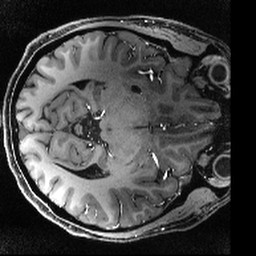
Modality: T1w
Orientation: axial
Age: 29
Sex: female
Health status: healthy
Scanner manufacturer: siemens
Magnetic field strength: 9.4 T
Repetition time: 3.8 s
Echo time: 0.0025 s